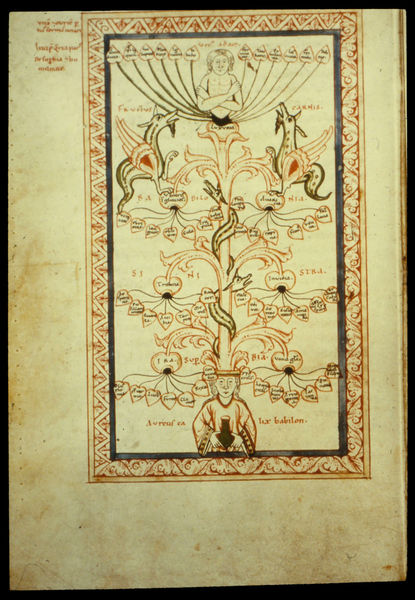
Titel: Speculum virginum
Institution: Köln, Historisches Archiv
Schlagwörter: baum, blätter, flügel, kopf, vogel, grün, menschen, äste, blume, schwarz, rot, tiere, mensch, rahmen, stamm, zweige, person, umrandung, krug, apfel, äpfel, farbig, schrift, papier, vergilbt, figuren, französisch, symmetrie, floral, ornamente, gefäß, buch, rechteck, religion, wurzel, seite, illustration, text, schlange, buchseite, organisch, flecken, pergament, herzen, mittelalter, mönch, heiliger, herz, geflügelt, miniatur, drachen, handschrift, monster, lateinisch, buchmalerei, stammbaum, auswuchs, wurzel jesse, gehirn, illumination, abstammung, herzförmig, buchkunst, buchmelerei, wchsen